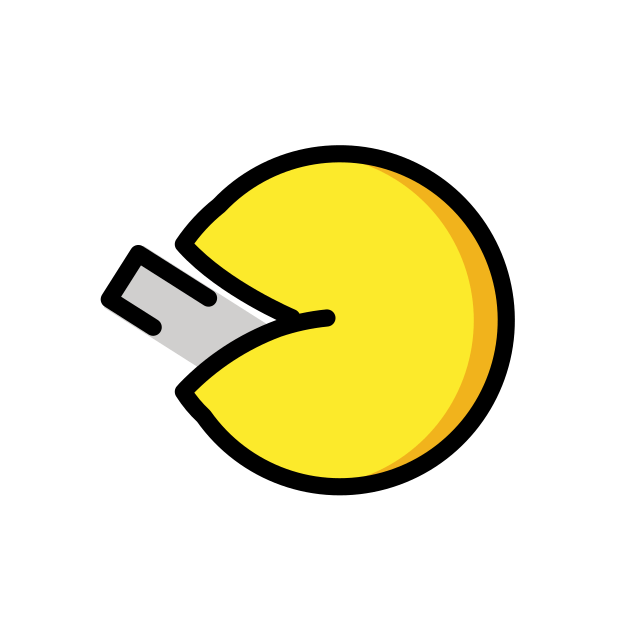
Emoji: 🥠
Name: fortune cookie
Unicode: 0x1f960